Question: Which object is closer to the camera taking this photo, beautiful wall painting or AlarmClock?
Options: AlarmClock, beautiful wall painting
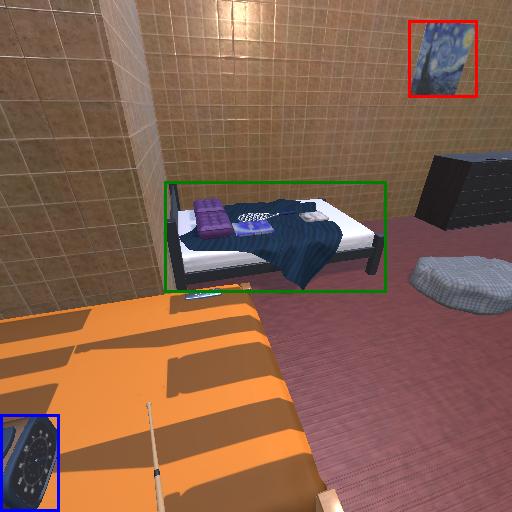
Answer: AlarmClock